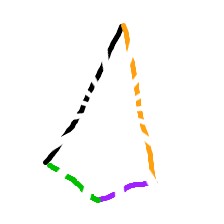
Shape: kite